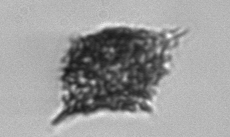
Label: Dictyocha